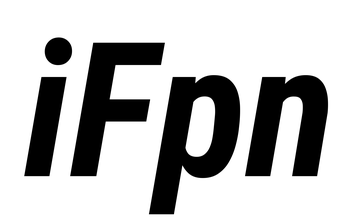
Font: Roboto-Italic_Condensed_Bold_Italic